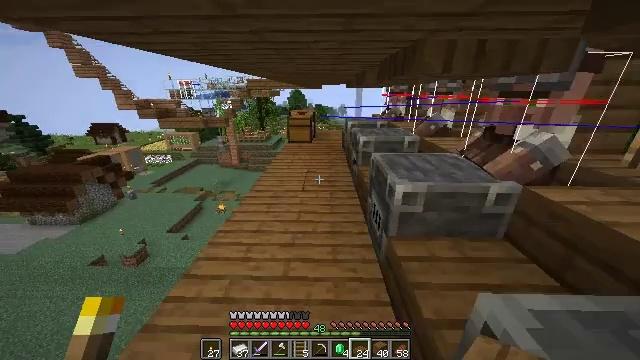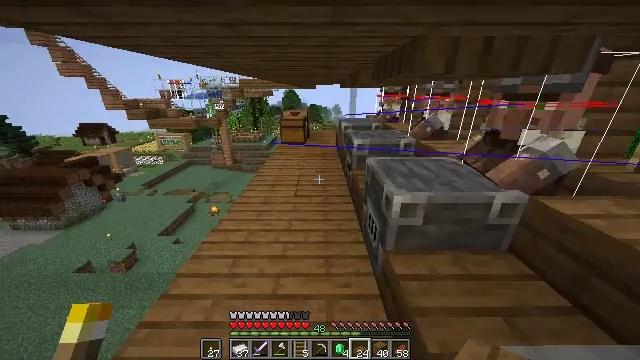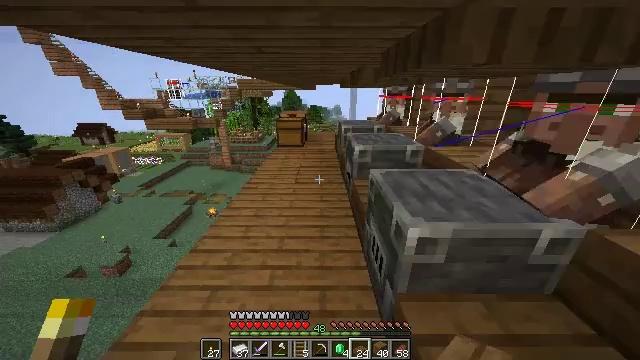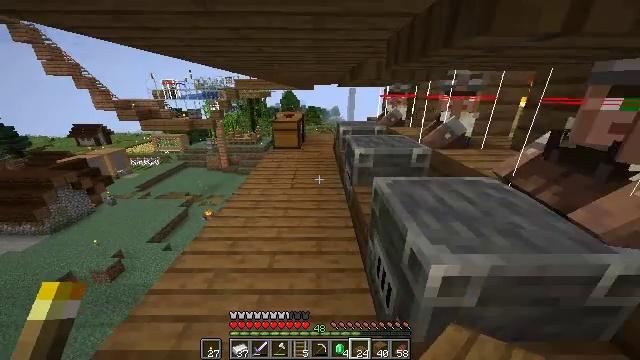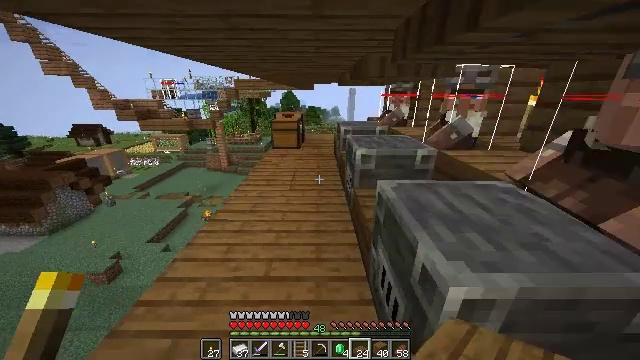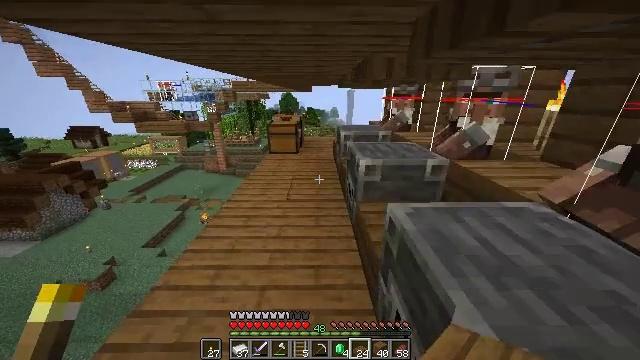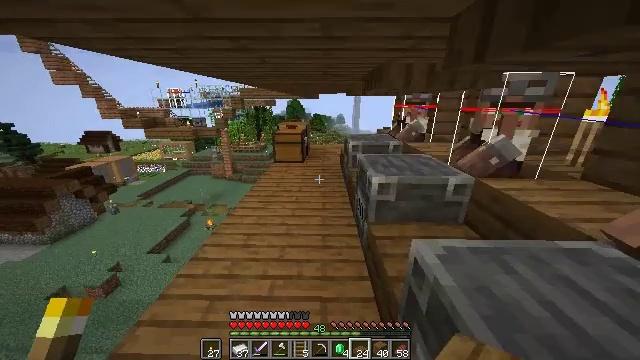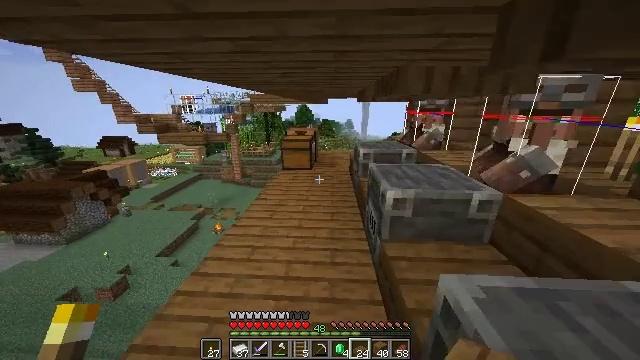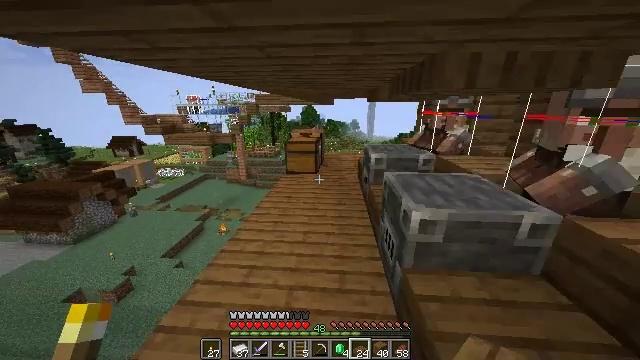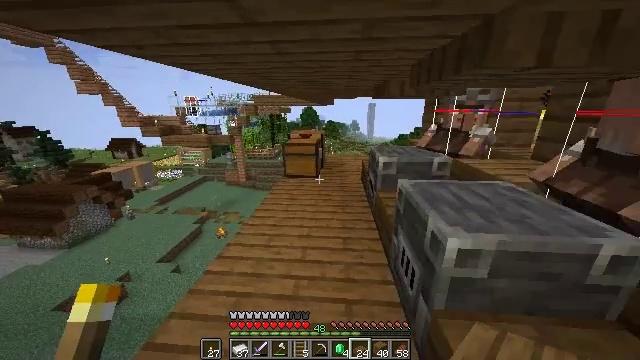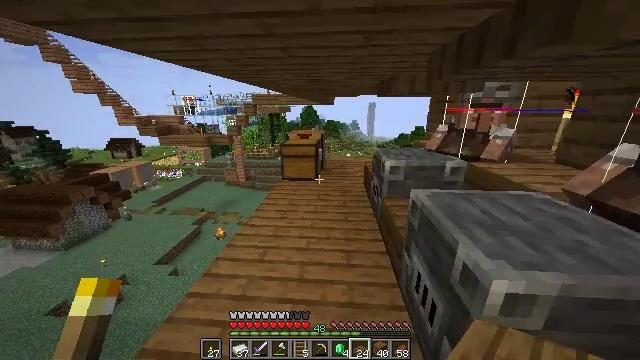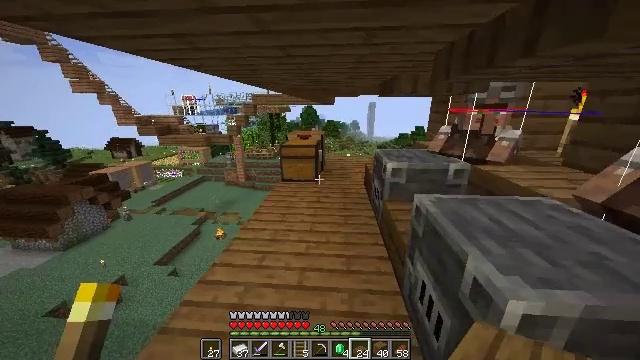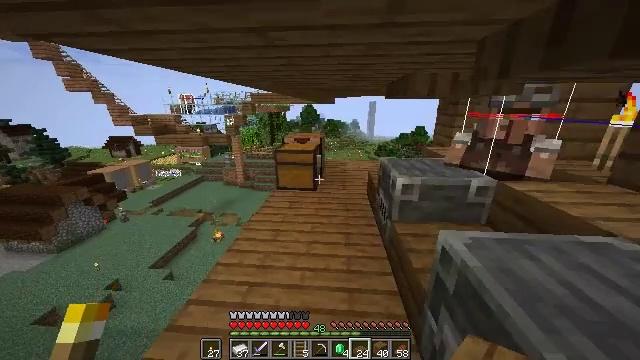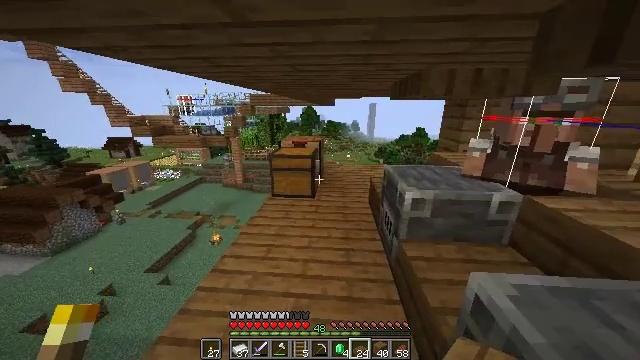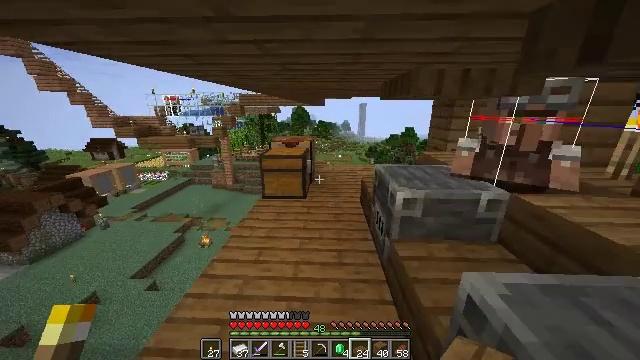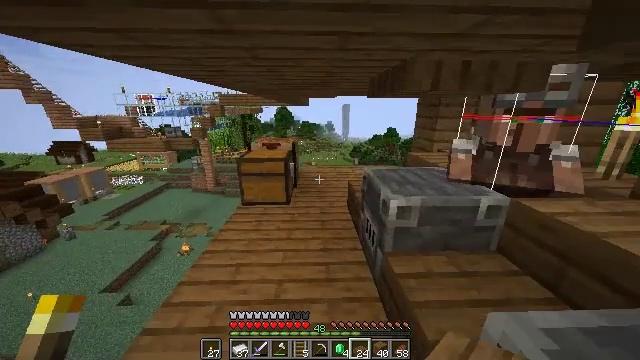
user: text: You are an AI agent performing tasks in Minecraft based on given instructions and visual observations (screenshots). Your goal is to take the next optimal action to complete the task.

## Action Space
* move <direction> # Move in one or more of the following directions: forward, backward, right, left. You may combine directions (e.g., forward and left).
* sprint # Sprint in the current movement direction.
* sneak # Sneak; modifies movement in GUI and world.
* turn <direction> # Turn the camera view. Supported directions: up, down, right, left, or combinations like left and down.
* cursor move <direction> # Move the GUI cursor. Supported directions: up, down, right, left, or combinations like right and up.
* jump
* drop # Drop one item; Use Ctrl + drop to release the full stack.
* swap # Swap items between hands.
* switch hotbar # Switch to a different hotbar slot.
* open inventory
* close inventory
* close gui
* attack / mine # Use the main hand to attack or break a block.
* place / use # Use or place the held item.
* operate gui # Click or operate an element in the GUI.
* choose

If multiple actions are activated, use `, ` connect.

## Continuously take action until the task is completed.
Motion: motion action
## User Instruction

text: Drop a spruce slab.
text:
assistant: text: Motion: move forward, turn right
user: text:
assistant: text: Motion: move forward
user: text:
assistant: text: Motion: move forward, sprint
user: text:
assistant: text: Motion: move forward, sprint
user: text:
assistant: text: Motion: move forward, sprint
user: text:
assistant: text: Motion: move forward, turn left and up
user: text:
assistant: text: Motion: move forward, sprint, turn left and up
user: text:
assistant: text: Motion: move forward, sprint, turn left
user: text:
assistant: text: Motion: move forward, sprint
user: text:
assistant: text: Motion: move forward, sprint
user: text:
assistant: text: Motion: move forward
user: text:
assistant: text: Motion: move forward, sprint
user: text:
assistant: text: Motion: move forward, sprint
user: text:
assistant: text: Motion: move forward, sprint, turn right
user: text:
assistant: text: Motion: move forward, turn right
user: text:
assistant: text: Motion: move forward
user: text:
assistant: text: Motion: move forward
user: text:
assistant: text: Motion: move forward
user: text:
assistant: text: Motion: move forward, sprint
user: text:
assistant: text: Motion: move forward, sprint
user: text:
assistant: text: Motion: move forward, sprint
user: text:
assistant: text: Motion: move forward
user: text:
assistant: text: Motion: move forward
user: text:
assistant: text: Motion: move forward
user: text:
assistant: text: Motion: move forward
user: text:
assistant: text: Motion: move forward, sprint
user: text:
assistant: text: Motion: move forward, sprint, turn right and down
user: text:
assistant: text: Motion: move forward, sprint, turn right and down
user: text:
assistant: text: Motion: move forward, turn right and down
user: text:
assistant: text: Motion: move forward, turn right and down